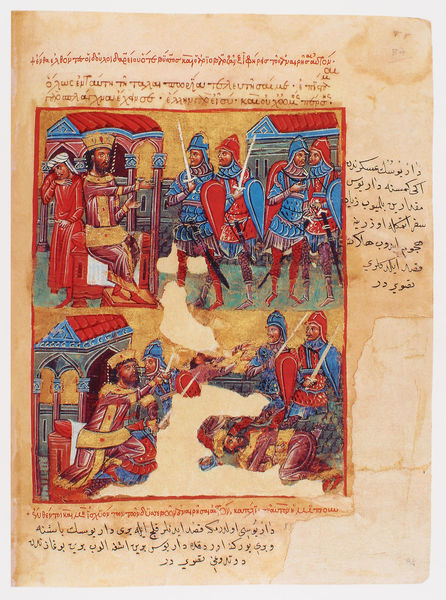
Titel: Der griechische Alexanderroman
Institution: Venedig, Hellenic Institute Codex Gr. 5
Schlagwörter: blau, gelb, grün, zeichen, zeichnung, dach, haus, rot, malerei, architektur, geschichte, historie, tod, bild, häuser, blatt, krone, schrift, könig, soldaten, thron, schild, buch, orient, seite, illustration, schwert, schwerter, text, herrscher, ritter, rüstung, pergament, arabisch, mittelalter, krieger, baldachin, turban, szenen, islam, handschrift, zelt, sultan, schilde, thrin, heiliges land, bildergeschichte, buchmalerei, verso, häser, bildfelder, manuskript, bildfeld, anweisung, recto, historiendarstellung, storia, saladin